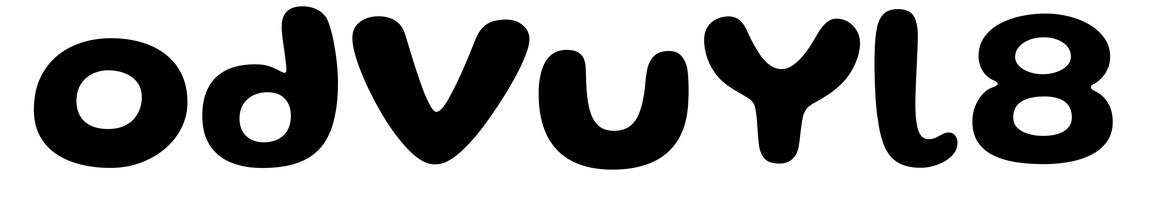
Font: Gluten_SemiBold